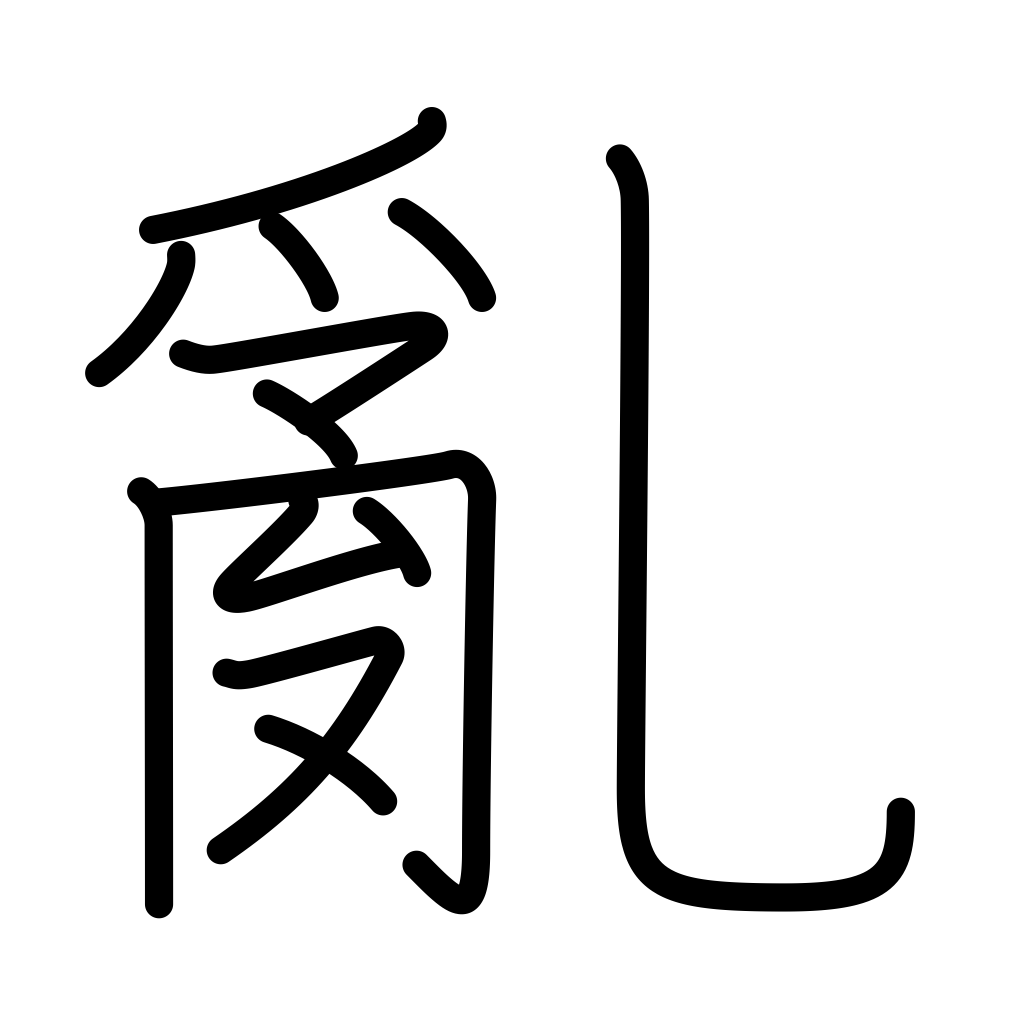
Meaning: war, disorder, riot, disturb